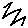
Label: zigzag